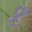
Label: 8